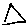
Label: triangle